Question: Is there a way to configure the font used for the Query editor in Visual Studio 2008 or 2010?
I found this same question for VS 2005 and the answer from Microsoft saying you can't. I'm hoping that this is not true with 2008 or 2010.
<URL>
This is the screen shot from 2005 but it's almost the same in 2008.

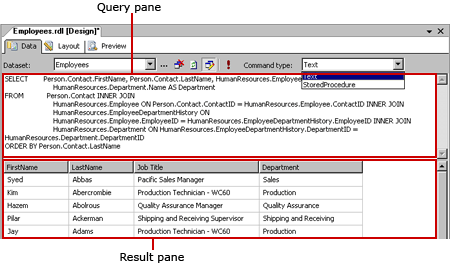
Answer: There is no way to configure this font.